Question: How can I plot a figure like this:
My question is not about "subplot" function. I have one "x" array for x axis and three "y" arrays for y axis. I want to plot all (x,y) charts in a figure like above.
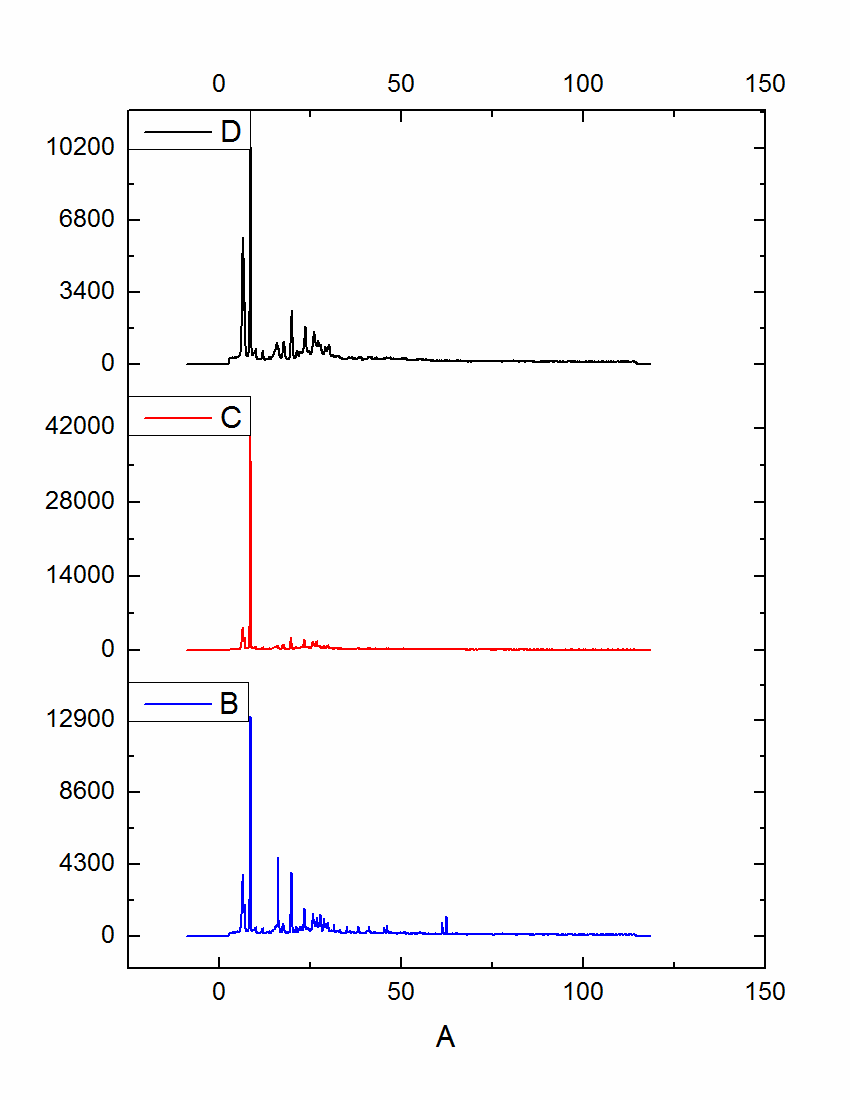
Answer: You can use <URL>. I wrote a sample code below:
'''
x = 0:0.1:10;
spacing = 0.0;
subaxis(3,1,1,'Spacing',spacing);
plot(x,rand(size(x)),'k')
legend('D','Location','NorthWest')
ylim([-0.2 1])
set(gca, 'box','off')
set(gca,'XAxisLocation','top')
subaxis(2,'Spacing',spacing);
plot(x,rand(size(x)),'r')
legend('C','Location','NorthWest')
ylim([-0.2 1])
set(gca,'xtick',[],'box','off','xcolor','w')
subaxis(3,'Spacing',spacing);
plot(x,rand(size(x)),'b')
legend('B','Location','NorthWest')
set(gca, 'box','off')
'''